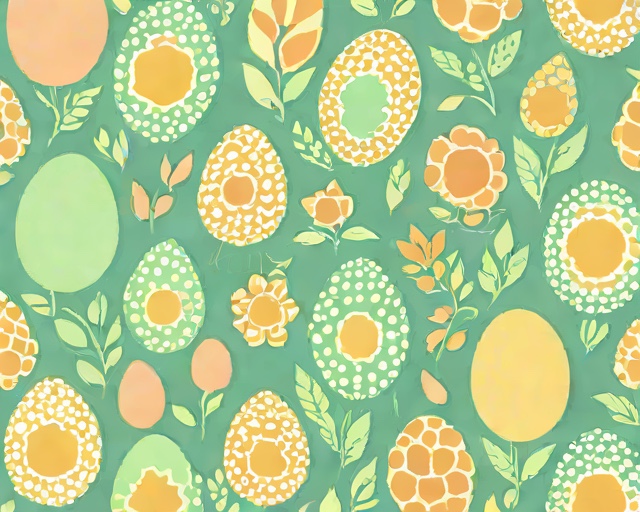
Category: Easter